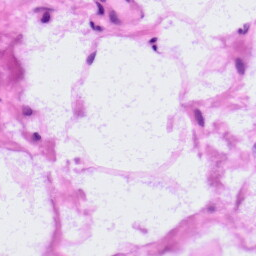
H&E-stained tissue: LymphNode